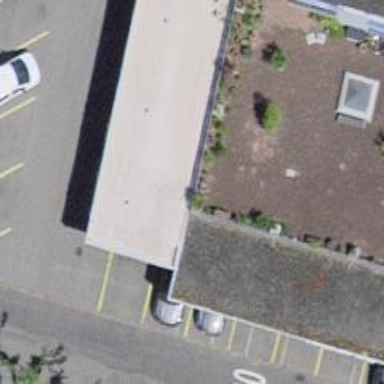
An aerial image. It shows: Car shop.